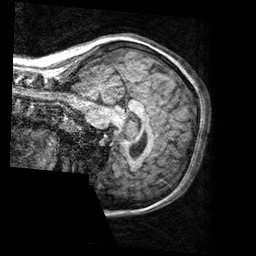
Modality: T1w
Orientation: sagittal
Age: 33
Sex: female
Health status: healthy
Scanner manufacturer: siemens
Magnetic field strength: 3 T
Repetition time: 2.3 s
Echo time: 0.00303 s